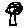
Label: tree